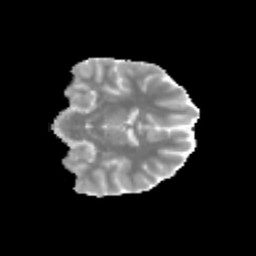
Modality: MD
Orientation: coronal
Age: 12
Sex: female
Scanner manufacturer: siemens
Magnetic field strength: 3 T
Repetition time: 3.8 s
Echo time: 0.07 s